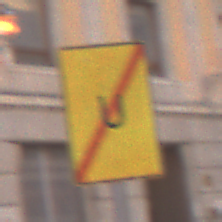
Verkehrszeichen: EndeUmleitung
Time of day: MorningAfternoon
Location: Outdoor (Urban)
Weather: PartlyCloudy
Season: NotSpecified
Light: Natural